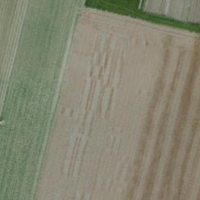
EUNIS habitat code: 52
Species observed at this site:
Datura stramonium